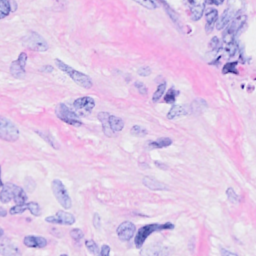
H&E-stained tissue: Breast